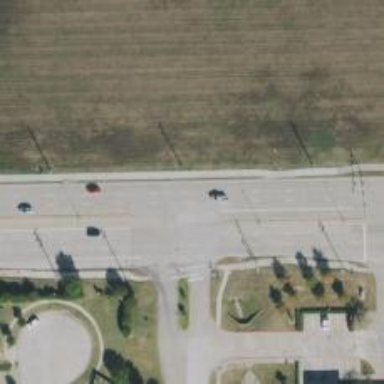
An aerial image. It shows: Primary highway with separate sidewalk.